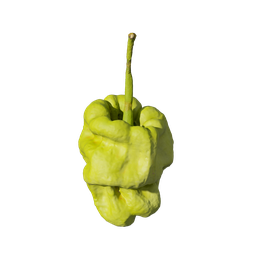
Label: nature